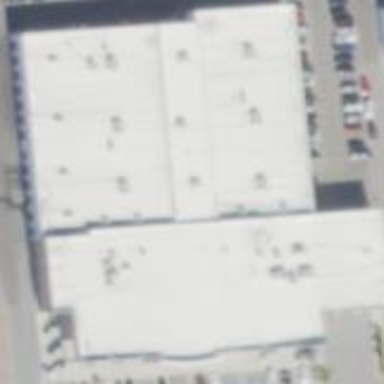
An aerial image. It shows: Commercial building.